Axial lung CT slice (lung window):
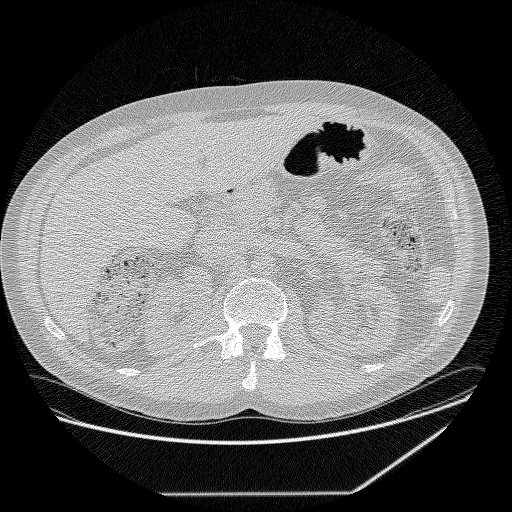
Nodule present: no